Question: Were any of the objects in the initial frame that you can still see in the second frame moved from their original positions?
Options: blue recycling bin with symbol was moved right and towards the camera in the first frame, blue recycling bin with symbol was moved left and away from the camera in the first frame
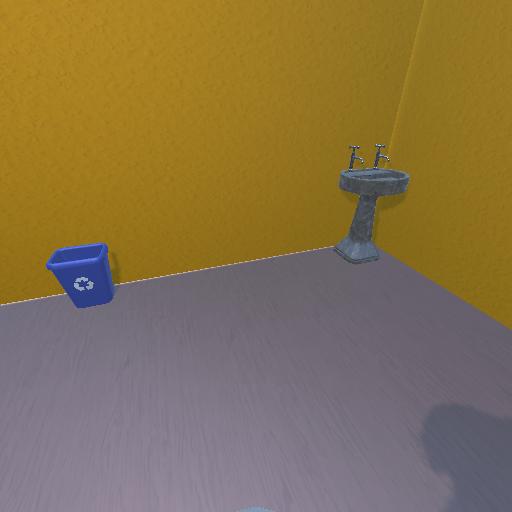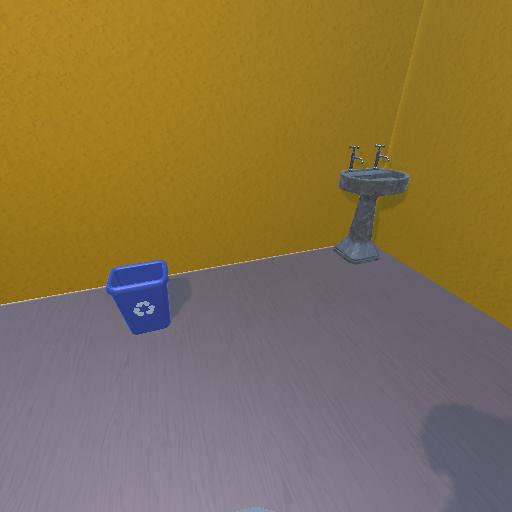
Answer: blue recycling bin with symbol was moved right and towards the camera in the first frame